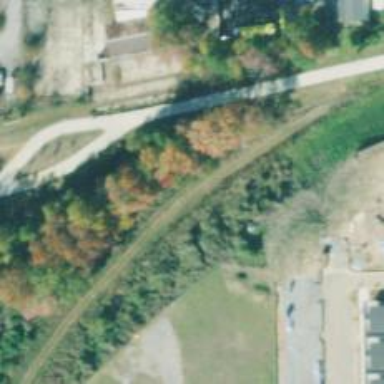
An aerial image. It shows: Path.